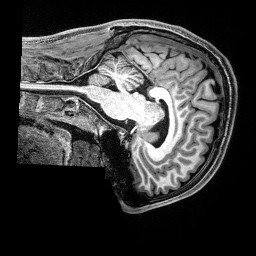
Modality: T1w
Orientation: sagittal
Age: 26
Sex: male
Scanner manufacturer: siemens
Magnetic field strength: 3 T
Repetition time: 2.8 s
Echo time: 0.00212 s